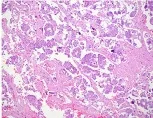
Histopathology and immunohistochemistry of the intracranial metastatic serous carcinoma. (A) H&E stain at 100x magnification with nests and small papillae of pleomorphic tumor cells infiltrating brain parenchyma.
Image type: pathology (h&e)